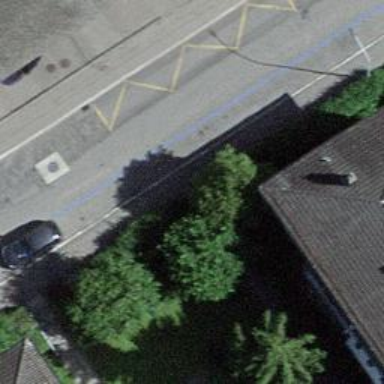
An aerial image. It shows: Public transport stop position.